Field crop: maize
Growth stage: 2
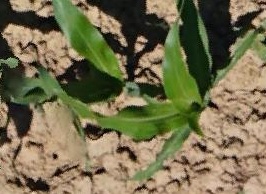
Species: maize